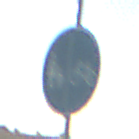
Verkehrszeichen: GetrennterRadUndGehwegRadwegRechts
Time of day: SunriseSunset
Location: Outdoor (Nature)
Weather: Clear
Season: NotSpecified
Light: Natural